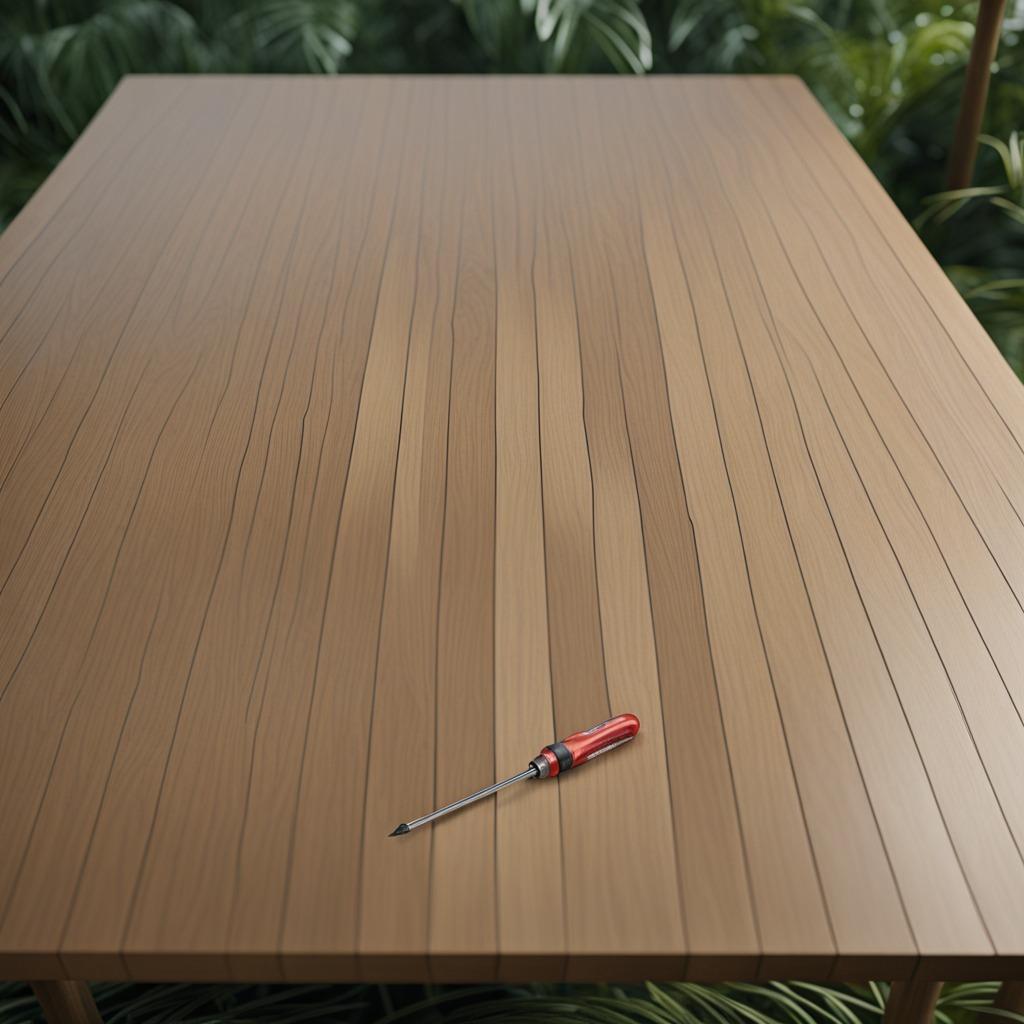
A screwdriver is lying on a wooden table inside a jungle field workshop tent.